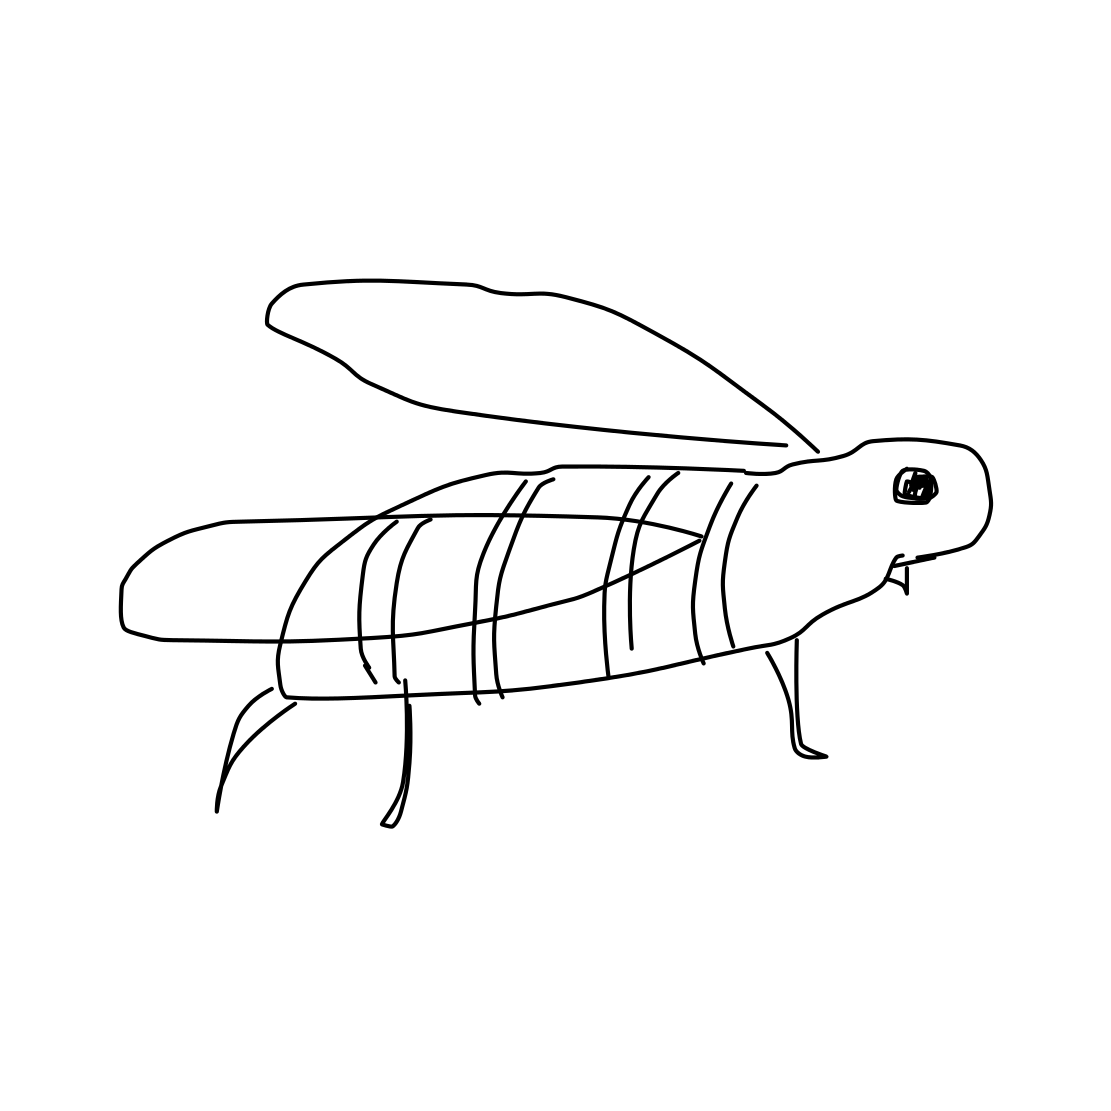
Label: bee